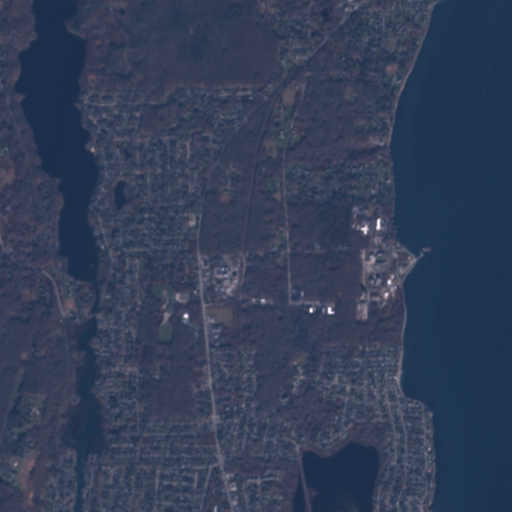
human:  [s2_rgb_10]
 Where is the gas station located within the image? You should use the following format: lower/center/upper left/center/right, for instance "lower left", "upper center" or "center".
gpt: The gas station is located in the center of the image.
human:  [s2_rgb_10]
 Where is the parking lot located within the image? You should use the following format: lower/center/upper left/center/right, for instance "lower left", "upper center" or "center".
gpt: The parking lot is located in the center right of the image.
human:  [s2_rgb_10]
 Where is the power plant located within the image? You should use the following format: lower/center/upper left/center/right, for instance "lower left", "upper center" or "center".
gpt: The power plant is located in the center right of the image.
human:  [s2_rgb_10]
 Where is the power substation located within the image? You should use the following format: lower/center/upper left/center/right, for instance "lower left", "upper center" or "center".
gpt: The power substation is located in the center of the image.
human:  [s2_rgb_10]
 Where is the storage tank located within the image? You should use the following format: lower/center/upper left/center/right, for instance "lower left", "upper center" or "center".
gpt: The storage tank is located in the center right of the image.
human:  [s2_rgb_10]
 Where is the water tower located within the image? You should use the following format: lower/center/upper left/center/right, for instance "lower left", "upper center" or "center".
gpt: The water tower is located in the center of the image.
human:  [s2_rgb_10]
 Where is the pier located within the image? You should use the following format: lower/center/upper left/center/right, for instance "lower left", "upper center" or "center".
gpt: The pier is located in the upper right of the image.
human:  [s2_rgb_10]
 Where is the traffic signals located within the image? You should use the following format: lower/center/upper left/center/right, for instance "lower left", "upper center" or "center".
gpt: The traffic signals is located in the lower center of the image.
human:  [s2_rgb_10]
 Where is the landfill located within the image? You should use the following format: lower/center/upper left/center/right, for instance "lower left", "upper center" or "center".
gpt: There is no landfill in the image.